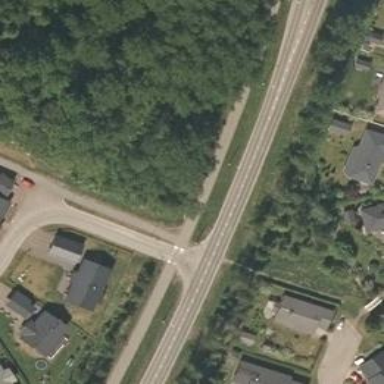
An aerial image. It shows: Asphalt cycleway with uncontrolled zebra crossing.